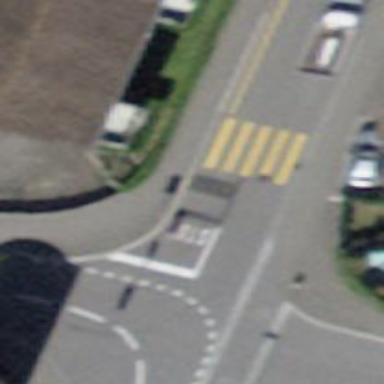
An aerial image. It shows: Uncontrolled crossing on the road.